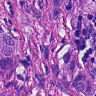
Metastatic tissue present: yes